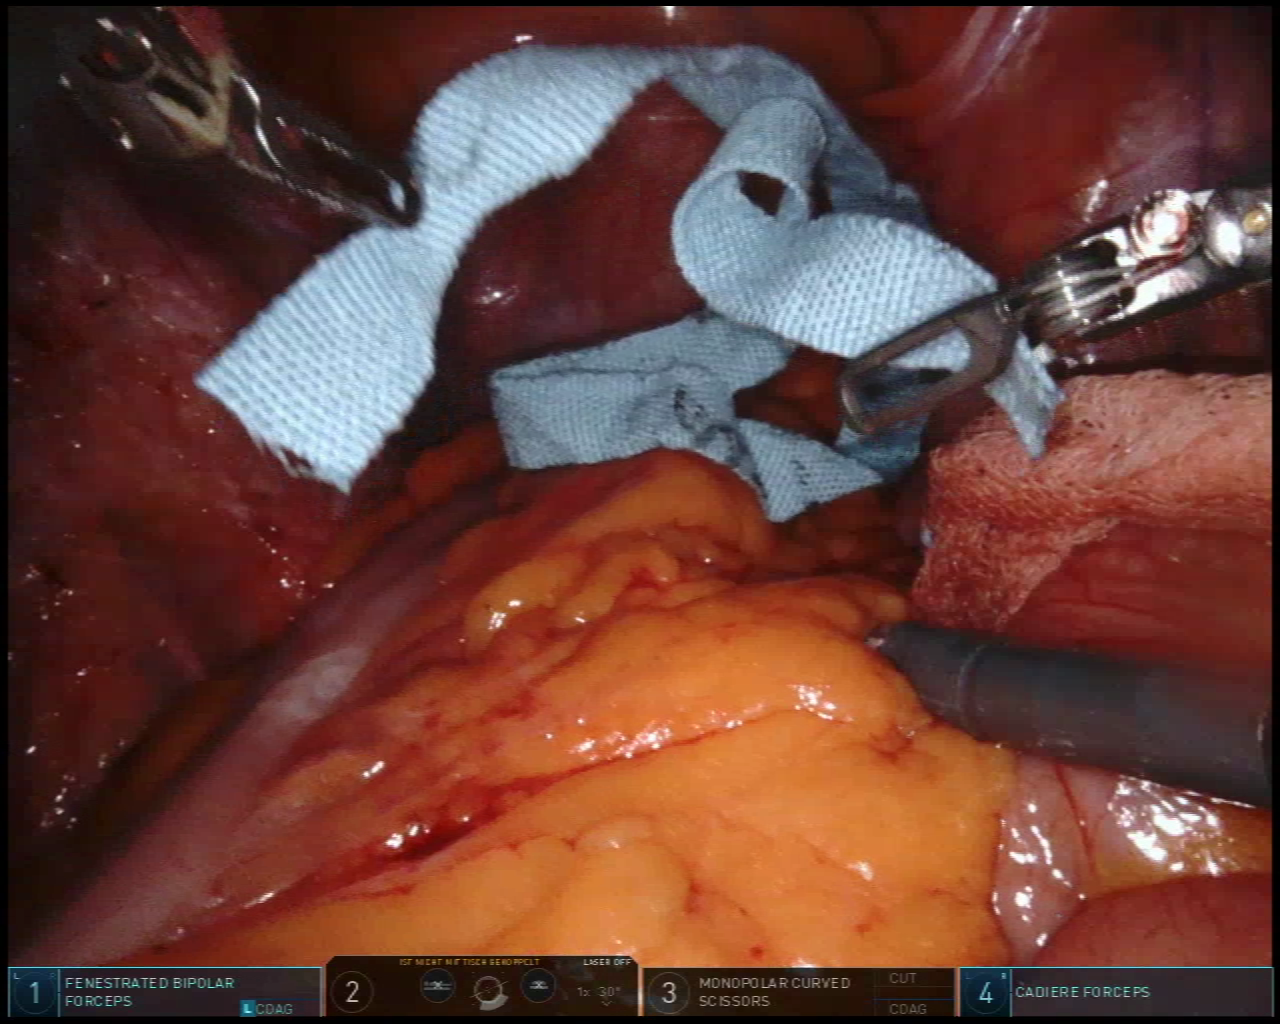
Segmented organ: colon
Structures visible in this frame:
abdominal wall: yes
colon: yes
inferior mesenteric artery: no
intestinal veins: no
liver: no
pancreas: no
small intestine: no
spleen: no
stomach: no
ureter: no
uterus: no
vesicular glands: no